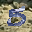
Label: 5